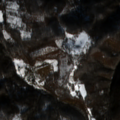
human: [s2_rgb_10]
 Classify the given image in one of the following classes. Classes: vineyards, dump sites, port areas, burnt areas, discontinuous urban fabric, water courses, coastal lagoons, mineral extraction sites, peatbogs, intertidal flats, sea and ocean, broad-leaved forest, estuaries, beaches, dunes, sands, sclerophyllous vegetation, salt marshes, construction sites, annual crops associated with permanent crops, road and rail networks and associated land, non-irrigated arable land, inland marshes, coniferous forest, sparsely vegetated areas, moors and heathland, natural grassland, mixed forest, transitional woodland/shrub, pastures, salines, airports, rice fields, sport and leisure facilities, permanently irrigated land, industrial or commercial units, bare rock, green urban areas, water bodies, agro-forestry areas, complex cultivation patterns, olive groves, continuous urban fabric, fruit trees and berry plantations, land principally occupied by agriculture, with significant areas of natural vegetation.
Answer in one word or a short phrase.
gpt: land principally occupied by agriculture, with significant areas of natural vegetation, broad-leaved forest, transitional woodland/shrub